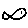
Label: fish